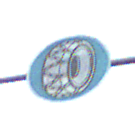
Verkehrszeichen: SchneekettenVorgeschrieben
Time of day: Midday
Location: Outdoor (Suburban)
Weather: Overcast
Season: NotSpecified
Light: Natural